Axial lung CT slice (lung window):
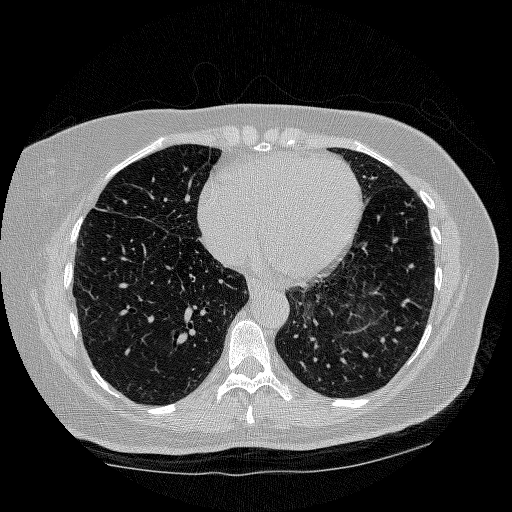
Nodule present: no